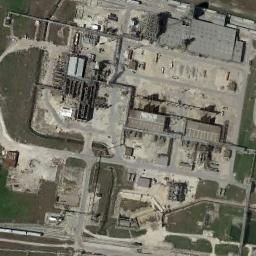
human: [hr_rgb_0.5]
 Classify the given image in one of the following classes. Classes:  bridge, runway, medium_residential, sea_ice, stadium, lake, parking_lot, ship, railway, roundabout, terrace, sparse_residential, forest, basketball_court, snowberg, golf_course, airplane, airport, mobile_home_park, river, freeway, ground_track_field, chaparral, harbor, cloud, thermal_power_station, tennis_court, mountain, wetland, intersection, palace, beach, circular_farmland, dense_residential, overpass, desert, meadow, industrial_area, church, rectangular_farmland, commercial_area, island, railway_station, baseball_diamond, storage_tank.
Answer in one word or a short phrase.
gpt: industrial_area